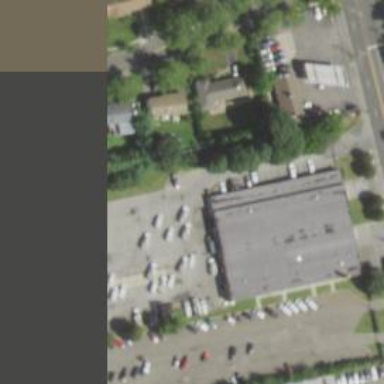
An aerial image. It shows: Retail building.